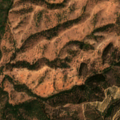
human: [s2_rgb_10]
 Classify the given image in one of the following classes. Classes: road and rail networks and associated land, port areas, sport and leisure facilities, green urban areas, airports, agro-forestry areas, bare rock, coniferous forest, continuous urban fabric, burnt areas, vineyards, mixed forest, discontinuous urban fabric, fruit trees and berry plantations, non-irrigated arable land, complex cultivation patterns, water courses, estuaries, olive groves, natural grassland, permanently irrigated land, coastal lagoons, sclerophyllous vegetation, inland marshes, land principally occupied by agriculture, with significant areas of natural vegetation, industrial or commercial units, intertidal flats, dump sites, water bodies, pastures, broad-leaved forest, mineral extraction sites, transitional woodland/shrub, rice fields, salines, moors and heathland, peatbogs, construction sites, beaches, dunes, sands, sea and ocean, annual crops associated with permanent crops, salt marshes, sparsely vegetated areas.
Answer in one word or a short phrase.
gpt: broad-leaved forest, sclerophyllous vegetation, transitional woodland/shrub